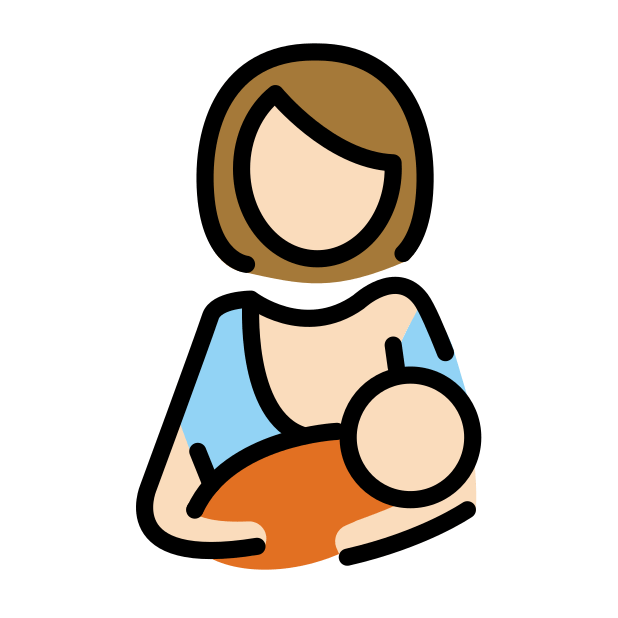
breast-feeding: light skin tone